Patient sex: M
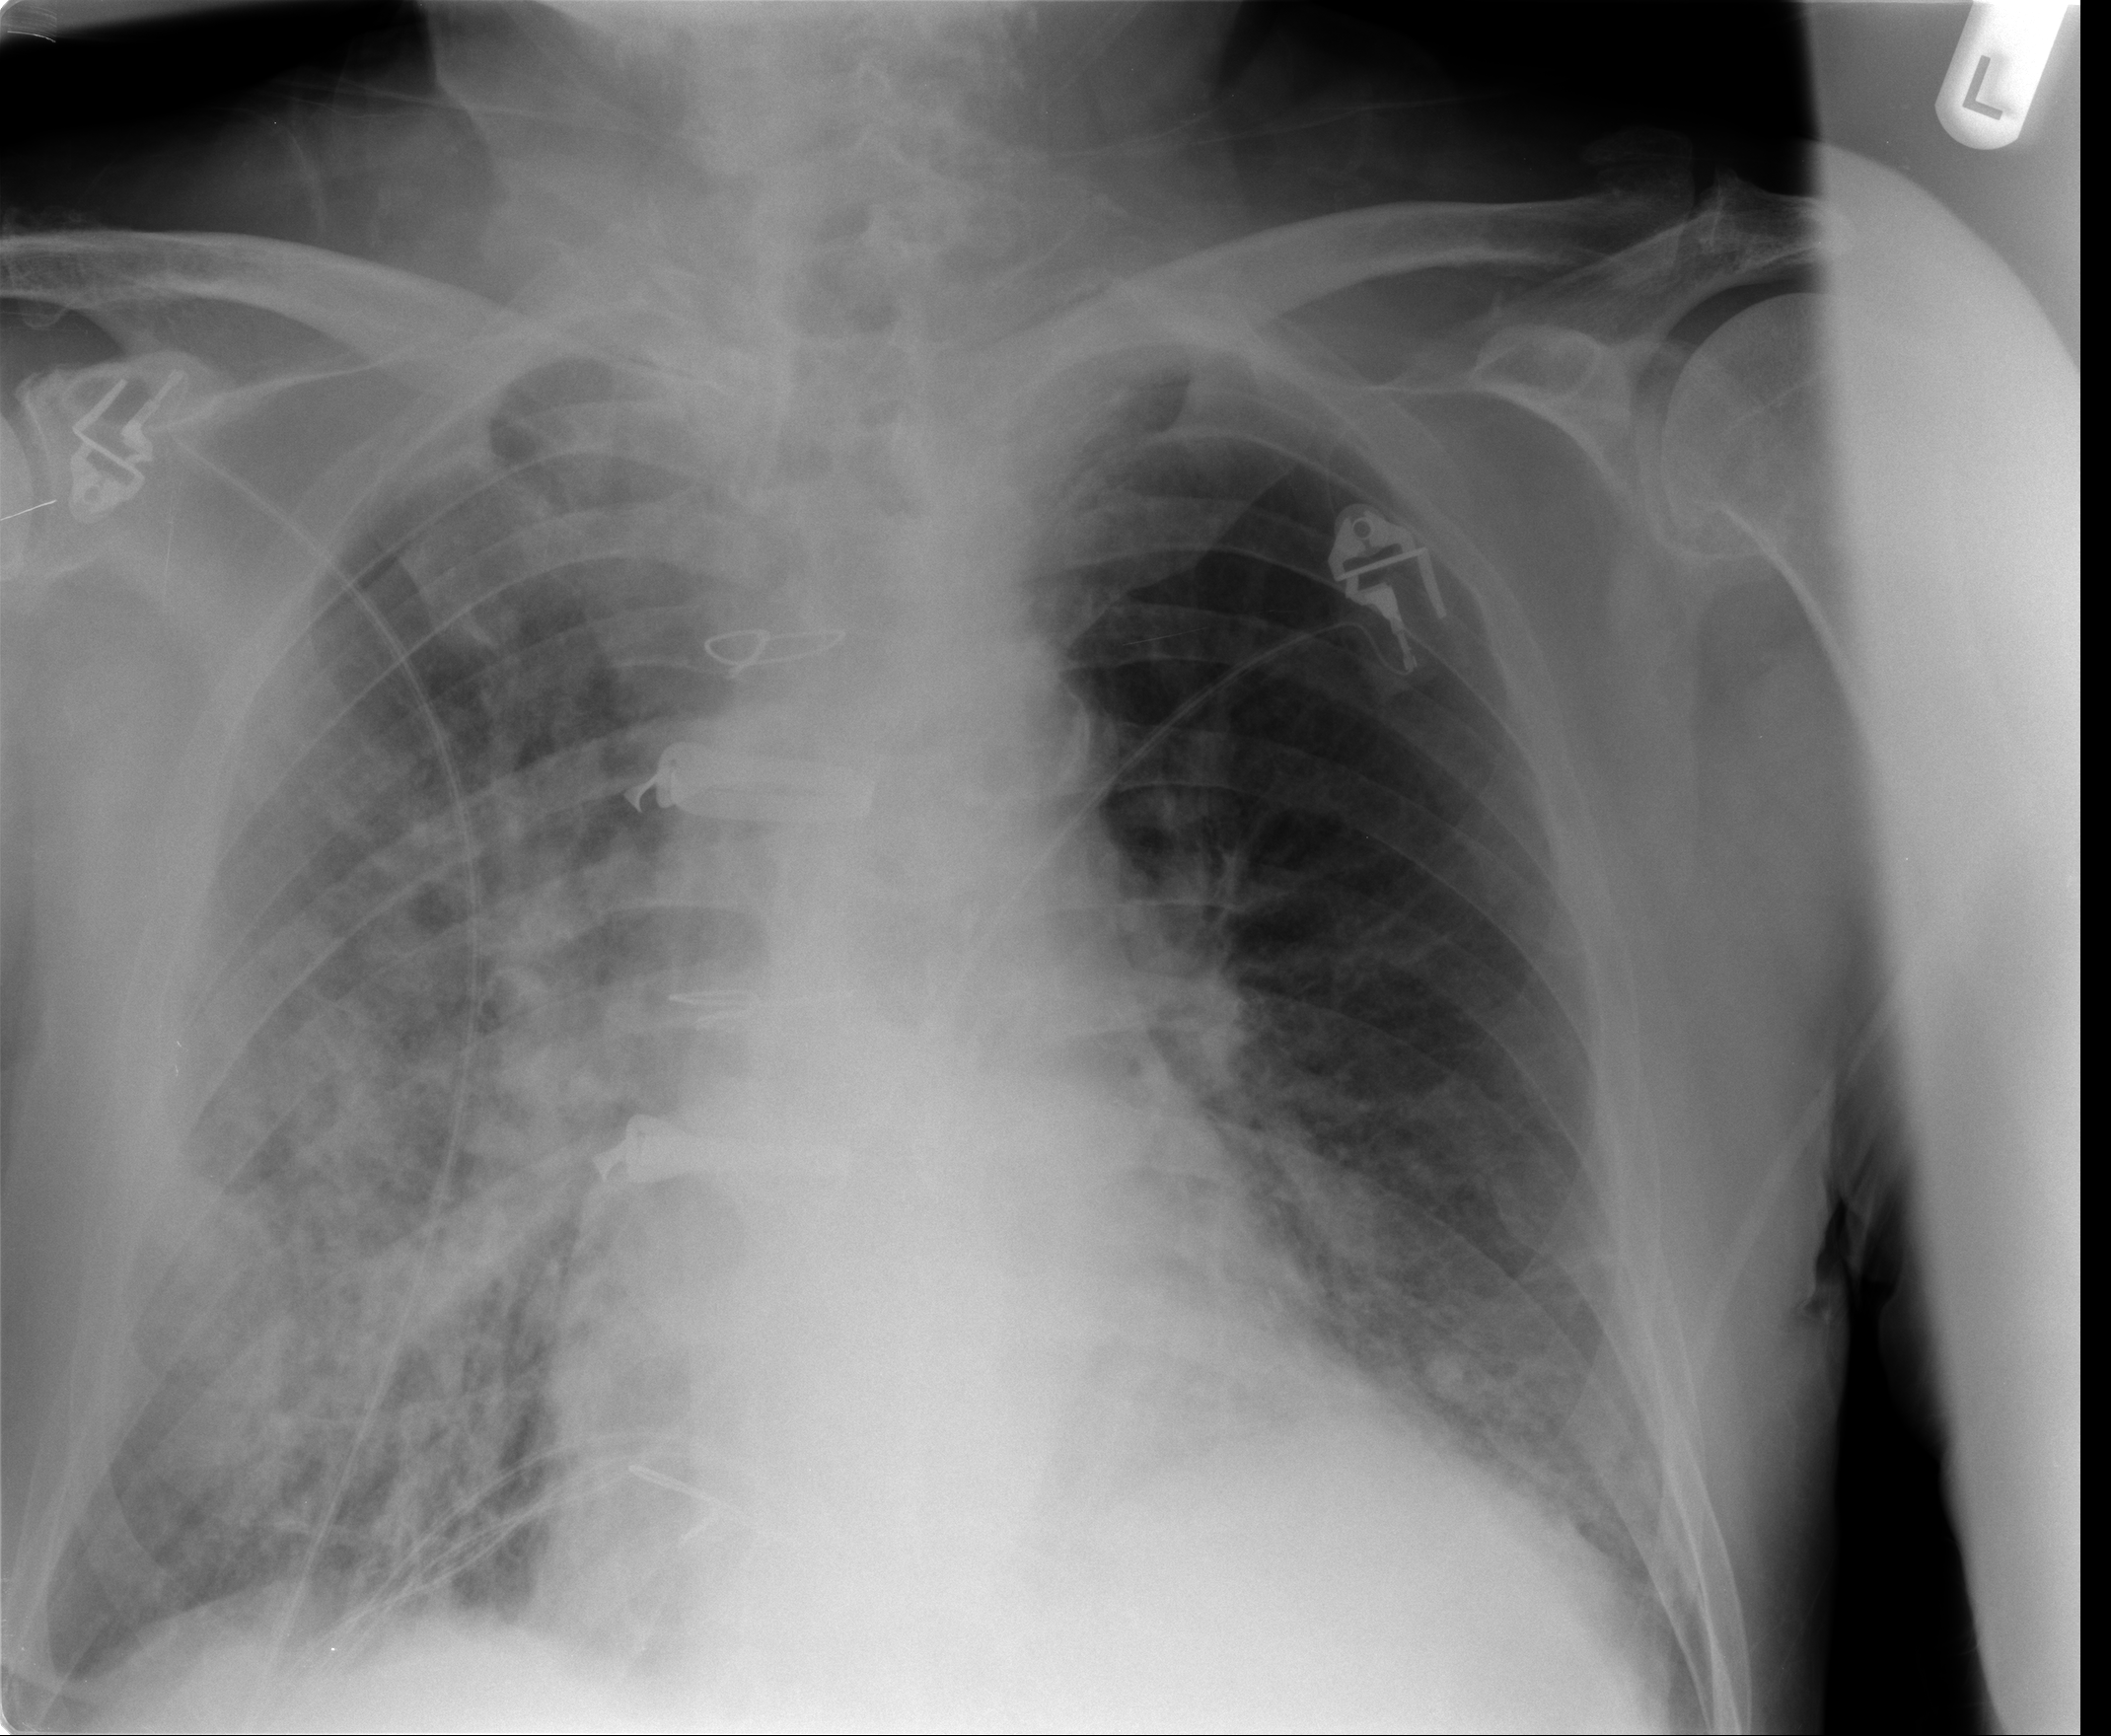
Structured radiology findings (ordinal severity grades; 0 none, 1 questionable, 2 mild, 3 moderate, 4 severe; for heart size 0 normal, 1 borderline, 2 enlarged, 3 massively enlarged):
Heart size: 2
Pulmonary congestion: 2
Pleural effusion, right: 0
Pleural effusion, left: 1
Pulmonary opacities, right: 4
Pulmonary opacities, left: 2
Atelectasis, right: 2
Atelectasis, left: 2